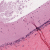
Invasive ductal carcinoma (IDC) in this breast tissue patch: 0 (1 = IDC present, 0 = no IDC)